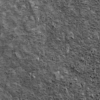
Label: not_dusty